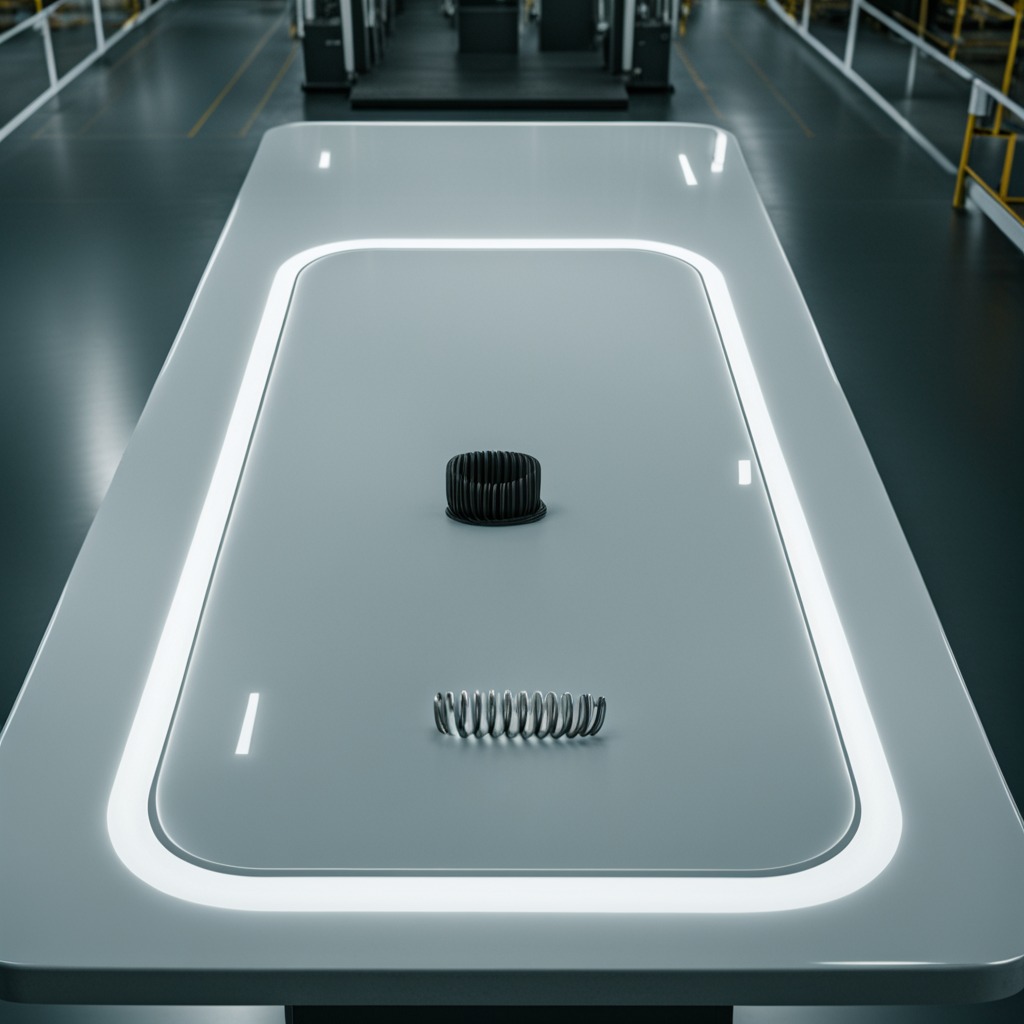
A coiled metal spring is lying on the table.